Field crop: tomato
Growth stage: 1
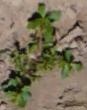
Species: portulaca